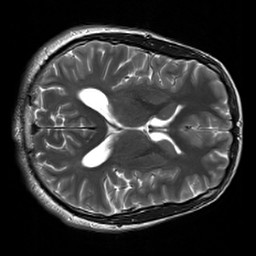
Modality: T2w
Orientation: axial
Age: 34
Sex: male
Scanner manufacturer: siemens
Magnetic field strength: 3 T
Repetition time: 7 s
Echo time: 0.09 s